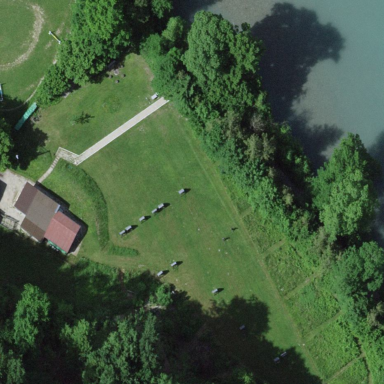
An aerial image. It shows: Archery pitch for leisure sports activities.